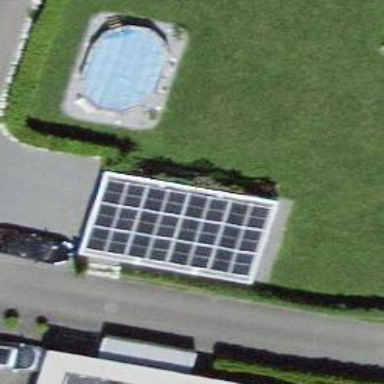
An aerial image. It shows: Solar power generator utilizing photovoltaic technology with solar photovoltaic panels.